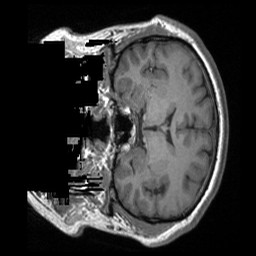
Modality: T1w
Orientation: coronal
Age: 37
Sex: male
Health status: ill
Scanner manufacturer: siemens
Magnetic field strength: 3 T
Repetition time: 1.9 s
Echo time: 0.00247 s